Interaction volume radius: 5 \u00c5
Interaction volume height: 10 \u00c5
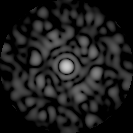
Disorder parameter: 0.8393